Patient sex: F
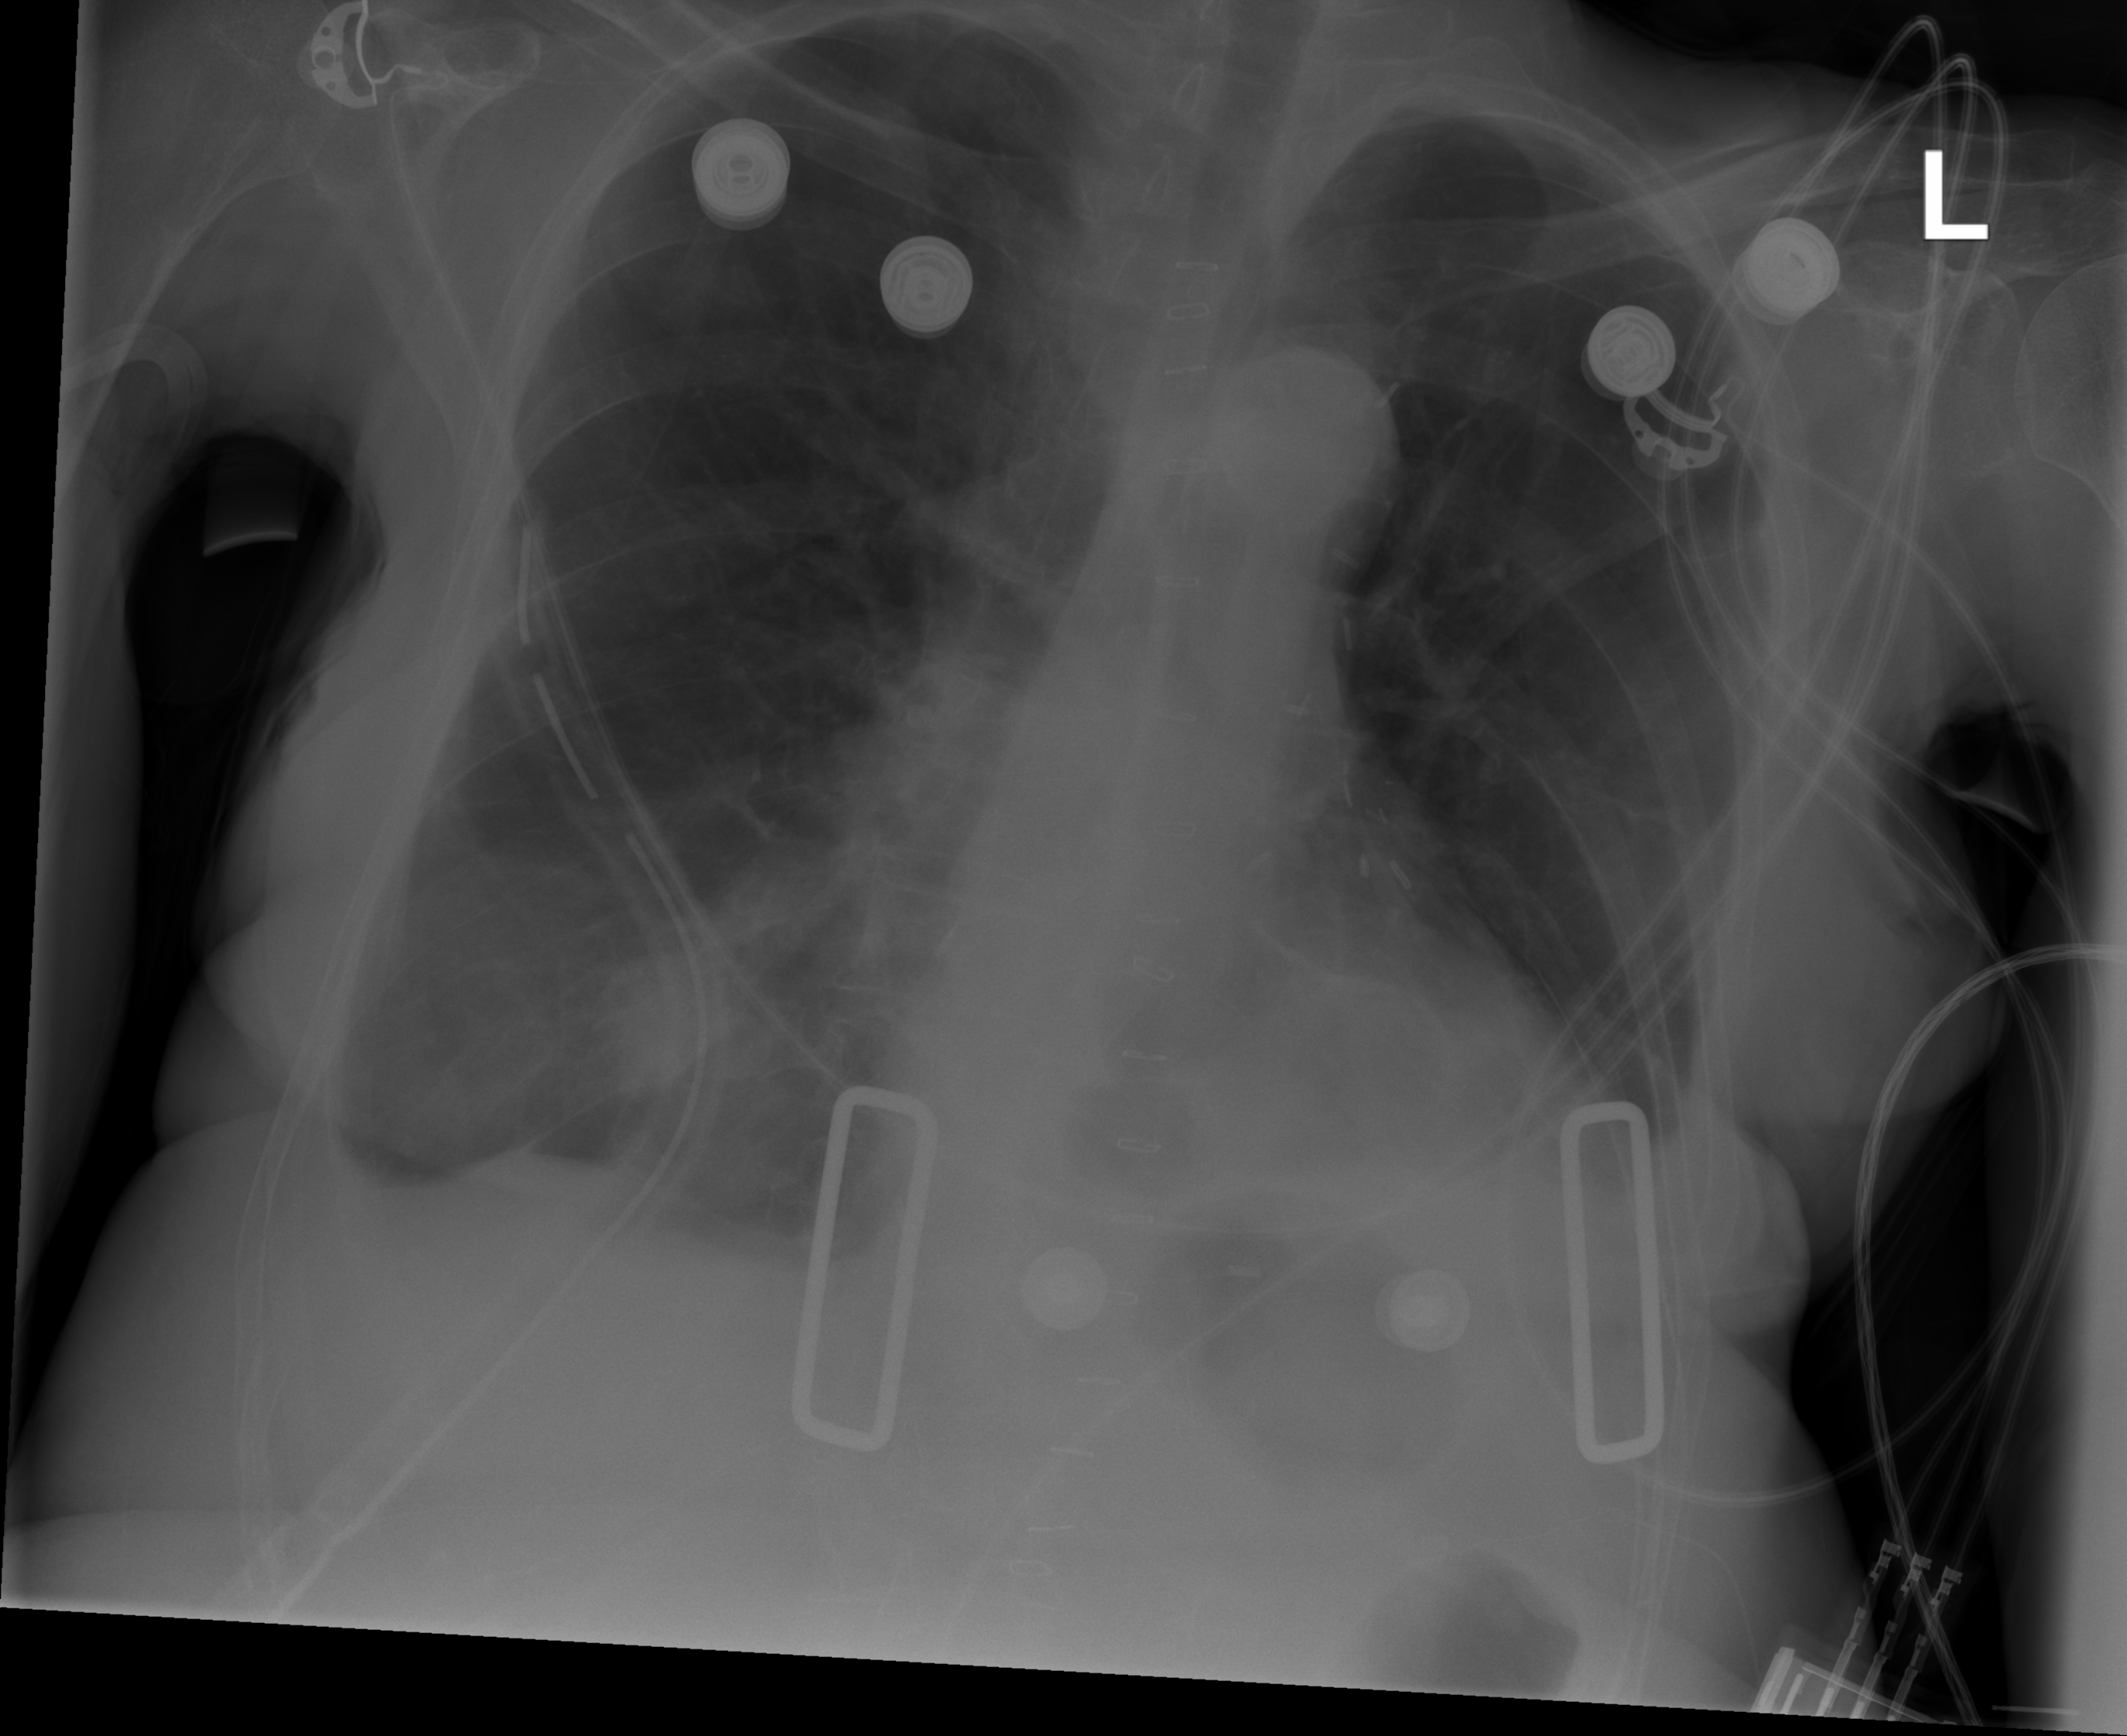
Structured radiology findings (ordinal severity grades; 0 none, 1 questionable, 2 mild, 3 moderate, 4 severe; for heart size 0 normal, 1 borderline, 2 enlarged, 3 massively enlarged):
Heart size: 2
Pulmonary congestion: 0
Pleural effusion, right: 2
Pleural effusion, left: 1
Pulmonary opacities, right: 0
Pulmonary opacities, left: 0
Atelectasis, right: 2
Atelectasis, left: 1